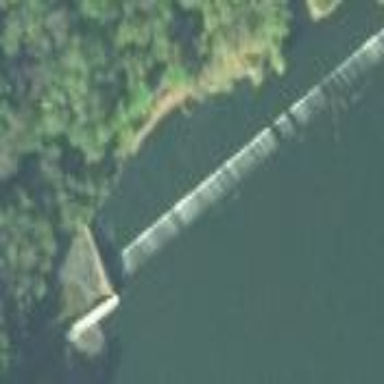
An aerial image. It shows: Dam along waterway.